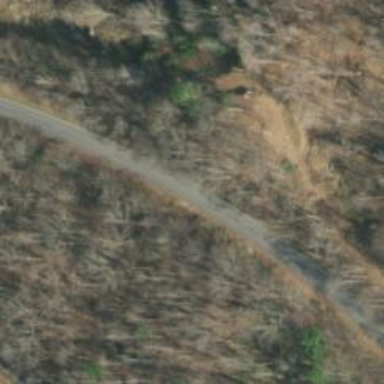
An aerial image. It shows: Asphalt road classified as primary highway.